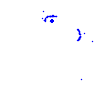
Particle: proton